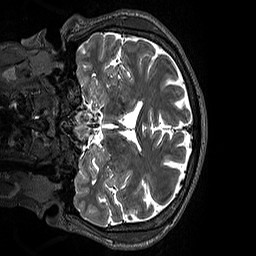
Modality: T2w
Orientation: coronal
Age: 34
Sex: male
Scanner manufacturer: siemens
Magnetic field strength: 3 T
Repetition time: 3.2 s
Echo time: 0.412 s